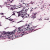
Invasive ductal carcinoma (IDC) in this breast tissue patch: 1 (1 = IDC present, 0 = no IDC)